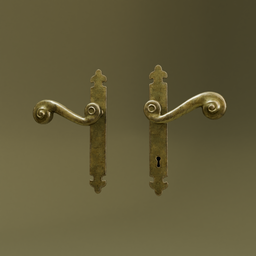
Label: mechanical